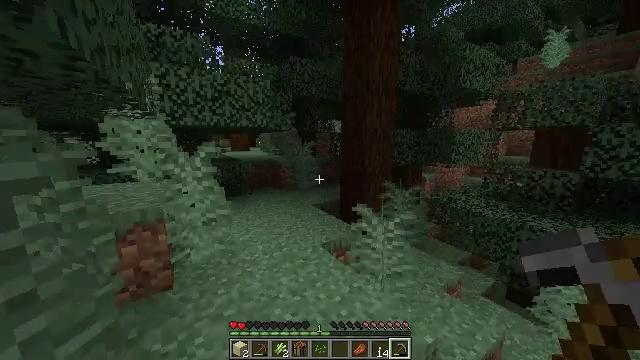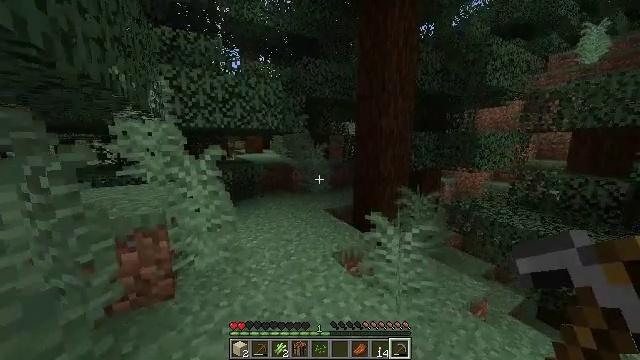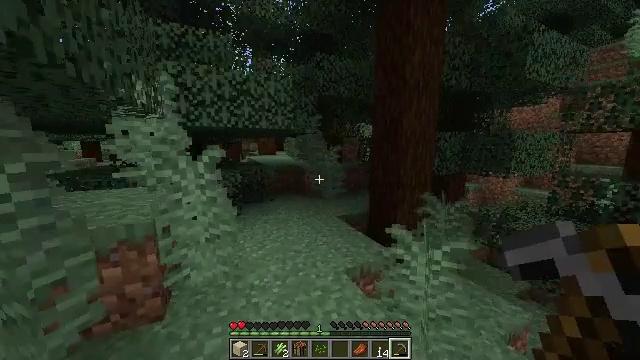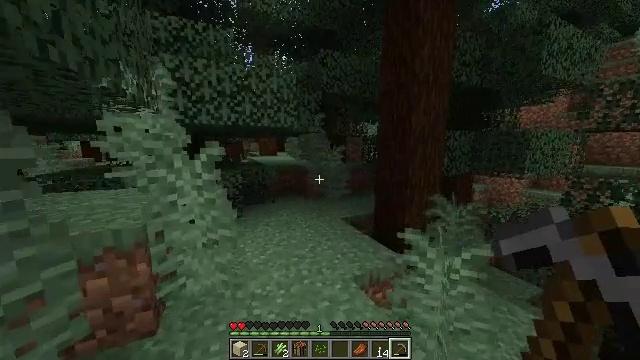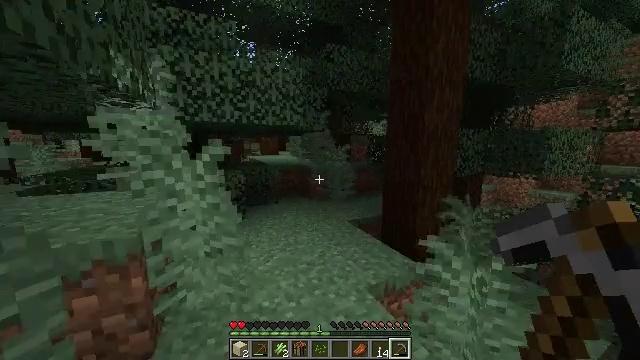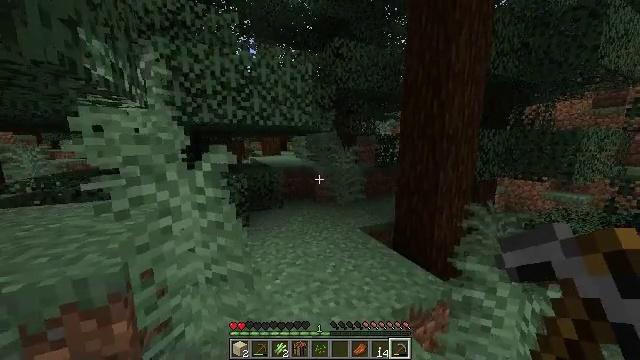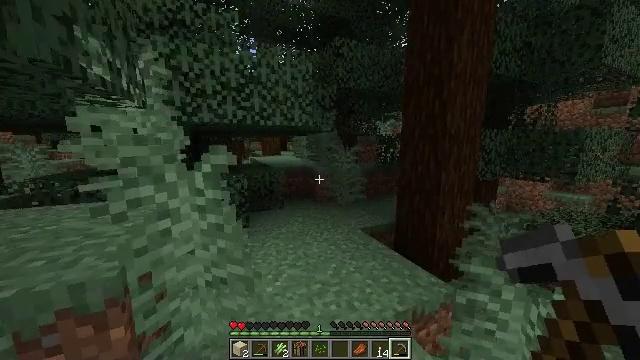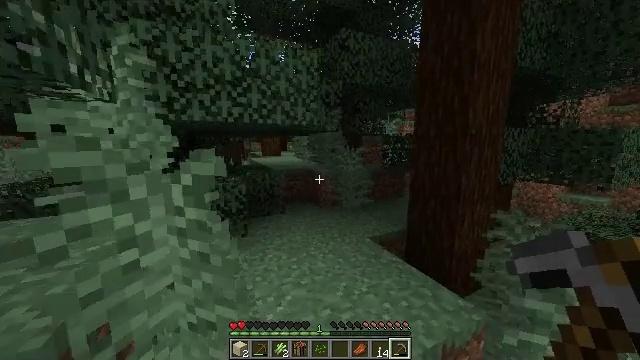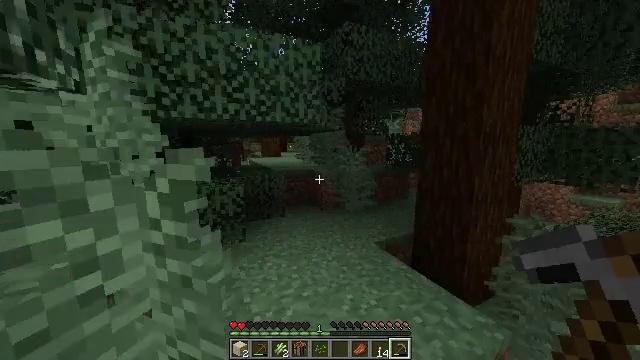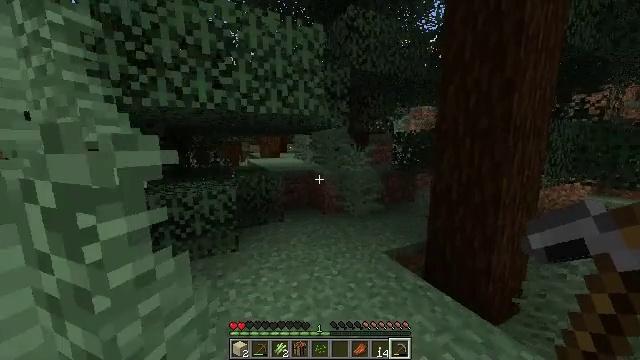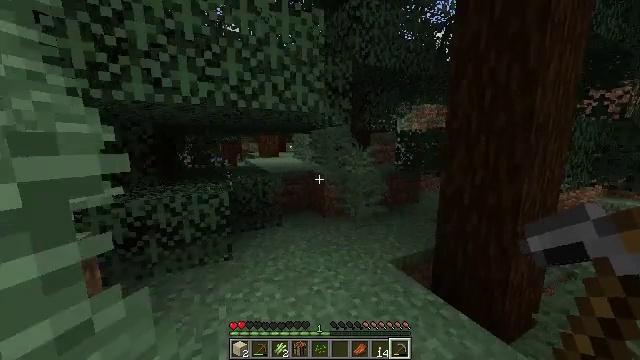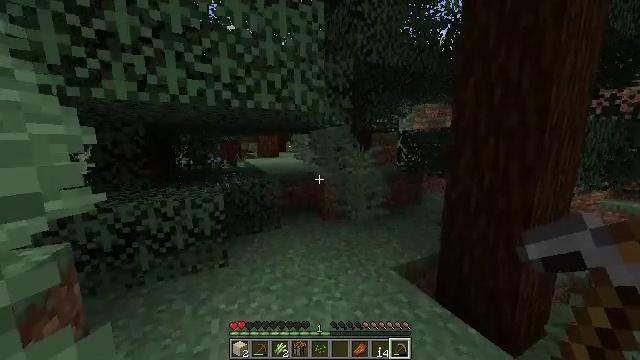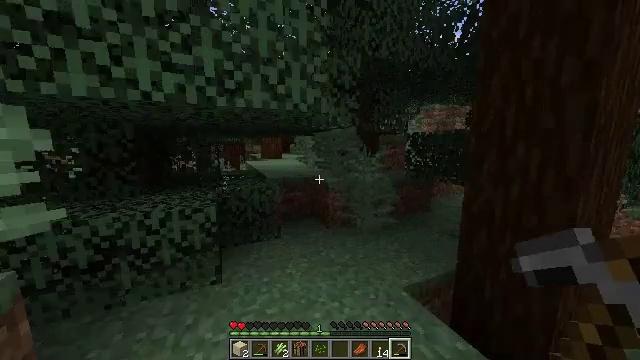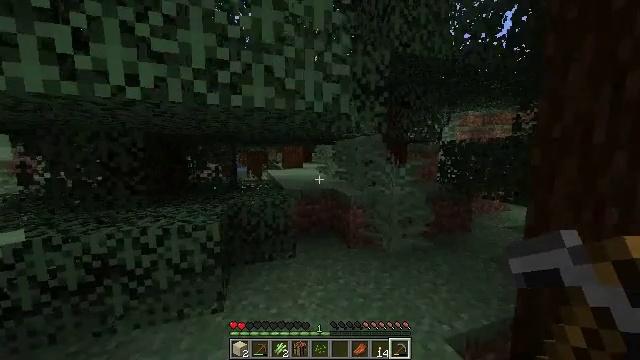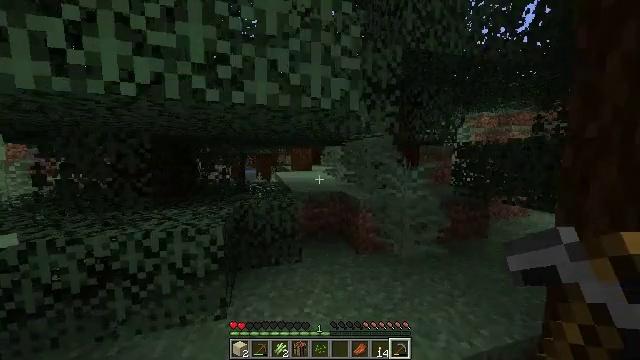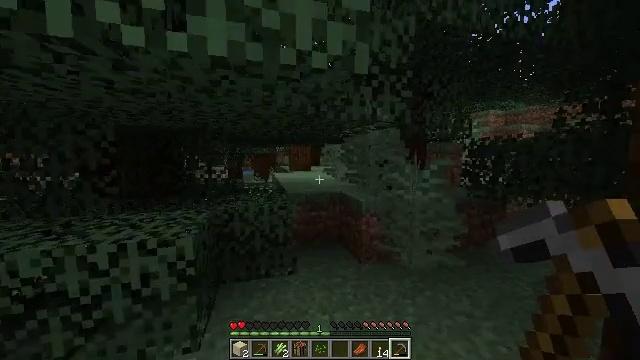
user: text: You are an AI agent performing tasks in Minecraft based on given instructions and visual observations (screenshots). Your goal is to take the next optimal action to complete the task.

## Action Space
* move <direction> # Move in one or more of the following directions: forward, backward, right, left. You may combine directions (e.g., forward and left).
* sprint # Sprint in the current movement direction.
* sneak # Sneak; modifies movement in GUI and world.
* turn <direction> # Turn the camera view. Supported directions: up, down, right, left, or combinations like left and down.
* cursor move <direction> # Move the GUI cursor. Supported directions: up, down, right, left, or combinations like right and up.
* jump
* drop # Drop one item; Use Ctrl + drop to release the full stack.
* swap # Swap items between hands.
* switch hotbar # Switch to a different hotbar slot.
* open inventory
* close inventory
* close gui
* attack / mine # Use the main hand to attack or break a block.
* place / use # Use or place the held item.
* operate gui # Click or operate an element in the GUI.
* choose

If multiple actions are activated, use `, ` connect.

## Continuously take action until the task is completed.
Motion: motion action
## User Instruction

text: Hunt a salmon.
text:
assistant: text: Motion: move forward, sprint, turn left
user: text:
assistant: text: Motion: move forward and move left, sprint, turn left
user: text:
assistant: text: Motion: move forward and move left, sprint
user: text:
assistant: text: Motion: move forward and move left, sprint
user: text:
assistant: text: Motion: move forward, sprint
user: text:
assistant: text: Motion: move forward, sprint
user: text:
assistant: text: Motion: move forward, sprint
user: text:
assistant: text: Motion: move forward, sprint
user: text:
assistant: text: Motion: move forward, sprint
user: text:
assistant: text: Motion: move forward, sprint
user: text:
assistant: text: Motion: move forward, sprint
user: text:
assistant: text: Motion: move forward, sprint, turn left
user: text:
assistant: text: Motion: move forward, sprint, turn left and up
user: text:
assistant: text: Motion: move forward, sprint, turn left
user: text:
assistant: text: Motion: move forward, sprint
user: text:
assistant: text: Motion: move forward, sprint
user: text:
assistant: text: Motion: move forward and move right, sprint
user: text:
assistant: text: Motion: move forward and move right, sprint
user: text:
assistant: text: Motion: move forward and move right, sprint
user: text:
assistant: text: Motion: move forward and move right, sprint, turn right and down
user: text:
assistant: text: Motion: move forward and move right, sprint, turn right and down
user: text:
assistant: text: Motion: move forward, sprint, turn right and down
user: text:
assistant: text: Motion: move forward, sprint, turn right and down
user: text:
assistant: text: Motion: move forward, sprint, turn right and down
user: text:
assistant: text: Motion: move forward and move right, sprint, turn right and down
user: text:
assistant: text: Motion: move forward and move right, sprint, turn right and down
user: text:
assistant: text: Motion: move forward and move right, sprint, turn right
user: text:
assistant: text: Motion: move forward and move right, sprint, turn right
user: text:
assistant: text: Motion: move forward and move right, sprint, turn right
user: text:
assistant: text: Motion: move forward and move right, sprint, turn right